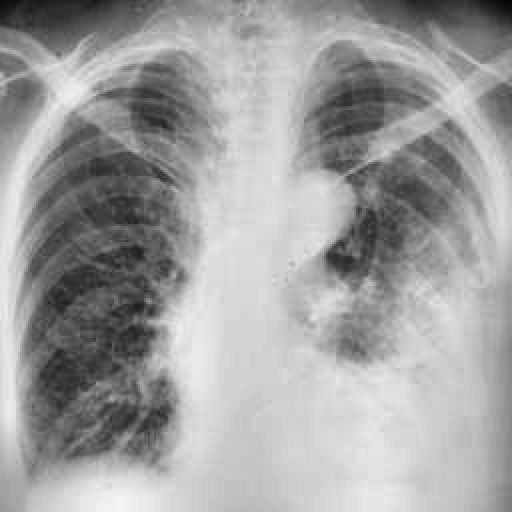
Finding: TUBERCULOSIS